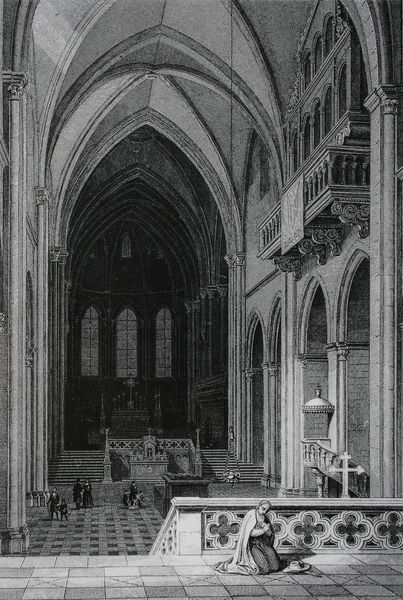
Titel: Dom zu Bamberg, Langhaus nach Westen. Zustand nach 1837
Künstler: Johann Gabriel Poppel
Standort: Bamberg
Institution: Historisches Museum
Schlagwörter: dunkel, mann, umhang, menschen, fenster, frau, grau, hut, männer, pfeiler, raum, schwarz, säule, säulen, weiss, architektur, mensch, stein, steine, innenraum, brüstung, kirche, boden, figur, mantel, decke, personen, person, gotik, balkon, schiff, schiffe, ansicht, bogen, empore, kuppel, fliessen, treppe, treppen, kerze, geländer, stufe, stufen, knie, galerie, bögen, gang, gewölbe, kreuz, balustrade, dom, druck, schwarzweiss, radierung, stich, fliesen, knien, mosaik, beten, gebet, altar, arkaden, hauptschiff, kathedrale, kirchenschiff, kreuzrippen, mittelgang, mittelschiff, orgel, dienste, gotisch, kanzel, kreuzgewölbe, kreuzgratgewölbe, rippengewölbe, rosette, spitzbogen, spitzbögen, knieend, mittelalter, apsis, romanik, chor, kapelle, betend, gothisch, kreuzgang, gesamtansicht, romanisch, westwerk, emporen, menschne, blöd, betender, pilger, betet, kreuzgradgewölbe, gläubiger, inneresw, kreuzrippem, streppen, nt, at, gitik